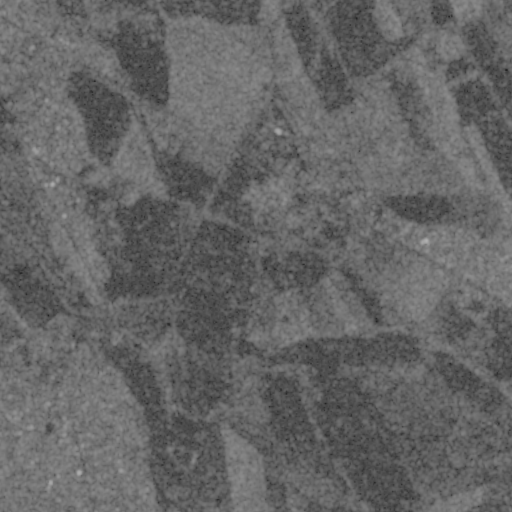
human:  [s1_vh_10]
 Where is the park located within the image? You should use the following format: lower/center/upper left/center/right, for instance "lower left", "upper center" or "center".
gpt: The park is located in the upper left of the image.
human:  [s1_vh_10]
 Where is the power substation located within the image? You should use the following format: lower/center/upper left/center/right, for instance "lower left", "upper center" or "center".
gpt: The power substation is located in the center of the image.
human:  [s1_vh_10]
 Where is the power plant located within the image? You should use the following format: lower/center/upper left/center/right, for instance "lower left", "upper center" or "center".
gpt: There is no power plant in the image.

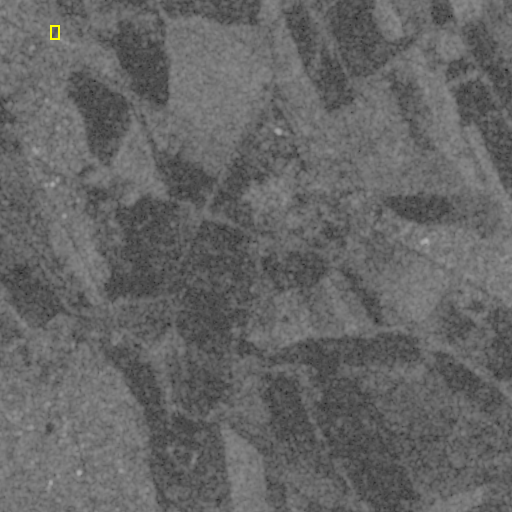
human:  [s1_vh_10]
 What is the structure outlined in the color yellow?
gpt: The structure outlined in yellow is a park.
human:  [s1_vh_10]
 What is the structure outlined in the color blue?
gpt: There is no blue outline.